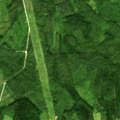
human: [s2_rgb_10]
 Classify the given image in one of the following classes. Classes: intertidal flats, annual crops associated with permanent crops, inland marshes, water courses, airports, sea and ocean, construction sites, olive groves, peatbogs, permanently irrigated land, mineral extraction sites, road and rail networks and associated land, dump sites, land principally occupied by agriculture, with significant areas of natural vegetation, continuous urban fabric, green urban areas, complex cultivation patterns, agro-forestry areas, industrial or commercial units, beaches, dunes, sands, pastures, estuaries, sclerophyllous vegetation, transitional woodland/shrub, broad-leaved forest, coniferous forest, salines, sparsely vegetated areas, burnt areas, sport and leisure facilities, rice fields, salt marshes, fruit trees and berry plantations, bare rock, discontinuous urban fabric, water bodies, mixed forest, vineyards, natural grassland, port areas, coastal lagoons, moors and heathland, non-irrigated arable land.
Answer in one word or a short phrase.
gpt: coniferous forest, mixed forest, transitional woodland/shrub